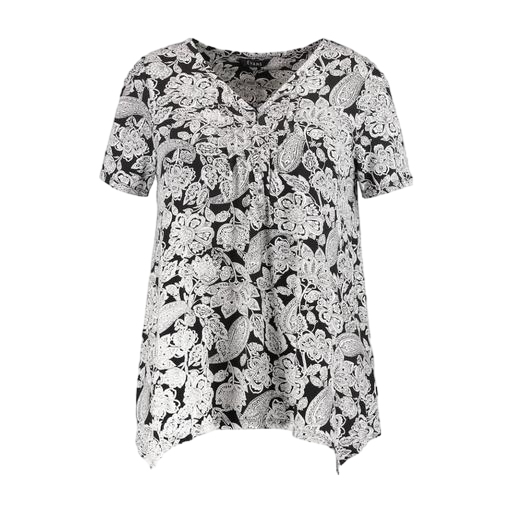
black plus size printed t-shirt only macy, black printed short-sleeve top only macy, black plus size printed henley, white background